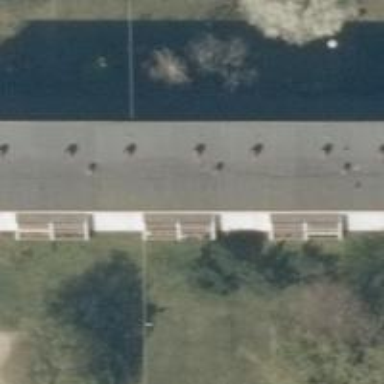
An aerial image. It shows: Flat-roofed residential building.